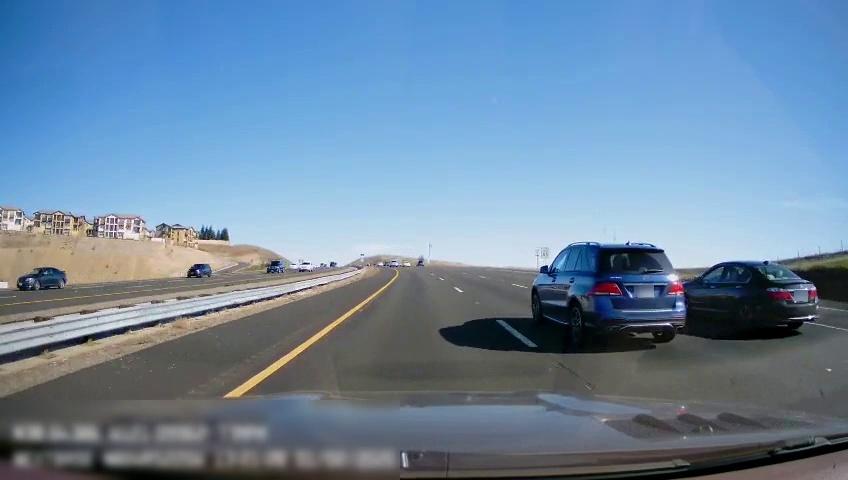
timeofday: Day
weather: Sunny
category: Drivable Space
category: Drivable Space
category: Vehicles | Car
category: Vehicles | SUV
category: Vehicles | Car
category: Vehicles | SUV
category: Vehicles | SUV
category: Vehicles | SUV
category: Lanes | Current Lane
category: Lanes | Current Lane
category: Lanes | Alternate Lane
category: Lanes | Alternate Lane
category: Lanes | Alternate Lane
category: Lanes | Opposite Lane
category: Lanes | Opposite Lane
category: Lanes | Opposite Lane